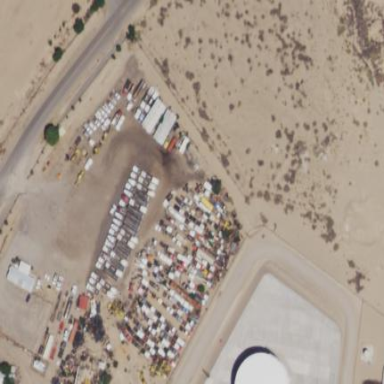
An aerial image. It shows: Scrap yard located in industrial area.